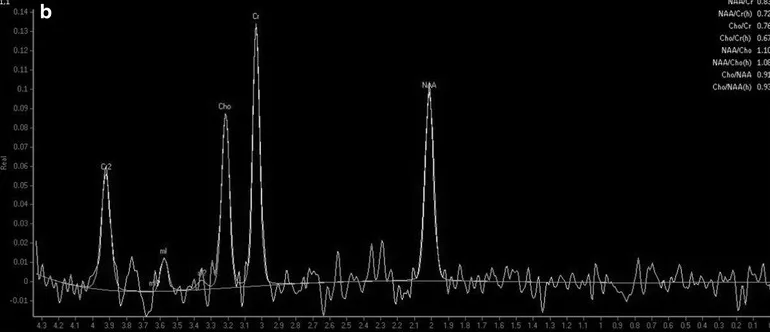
Spectral data obtained at intermediate echo-time by single-voxel 1H magnetic resonance spectroscopy of the cerebellar vermis. The amplitude of the resonances is measured on the Y-axis using an arbitrary scale. MRS findings at 30 months show deterioration of NAA/Cr with a drop from 0.95 to 0.83 (B).
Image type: radiology (mri)